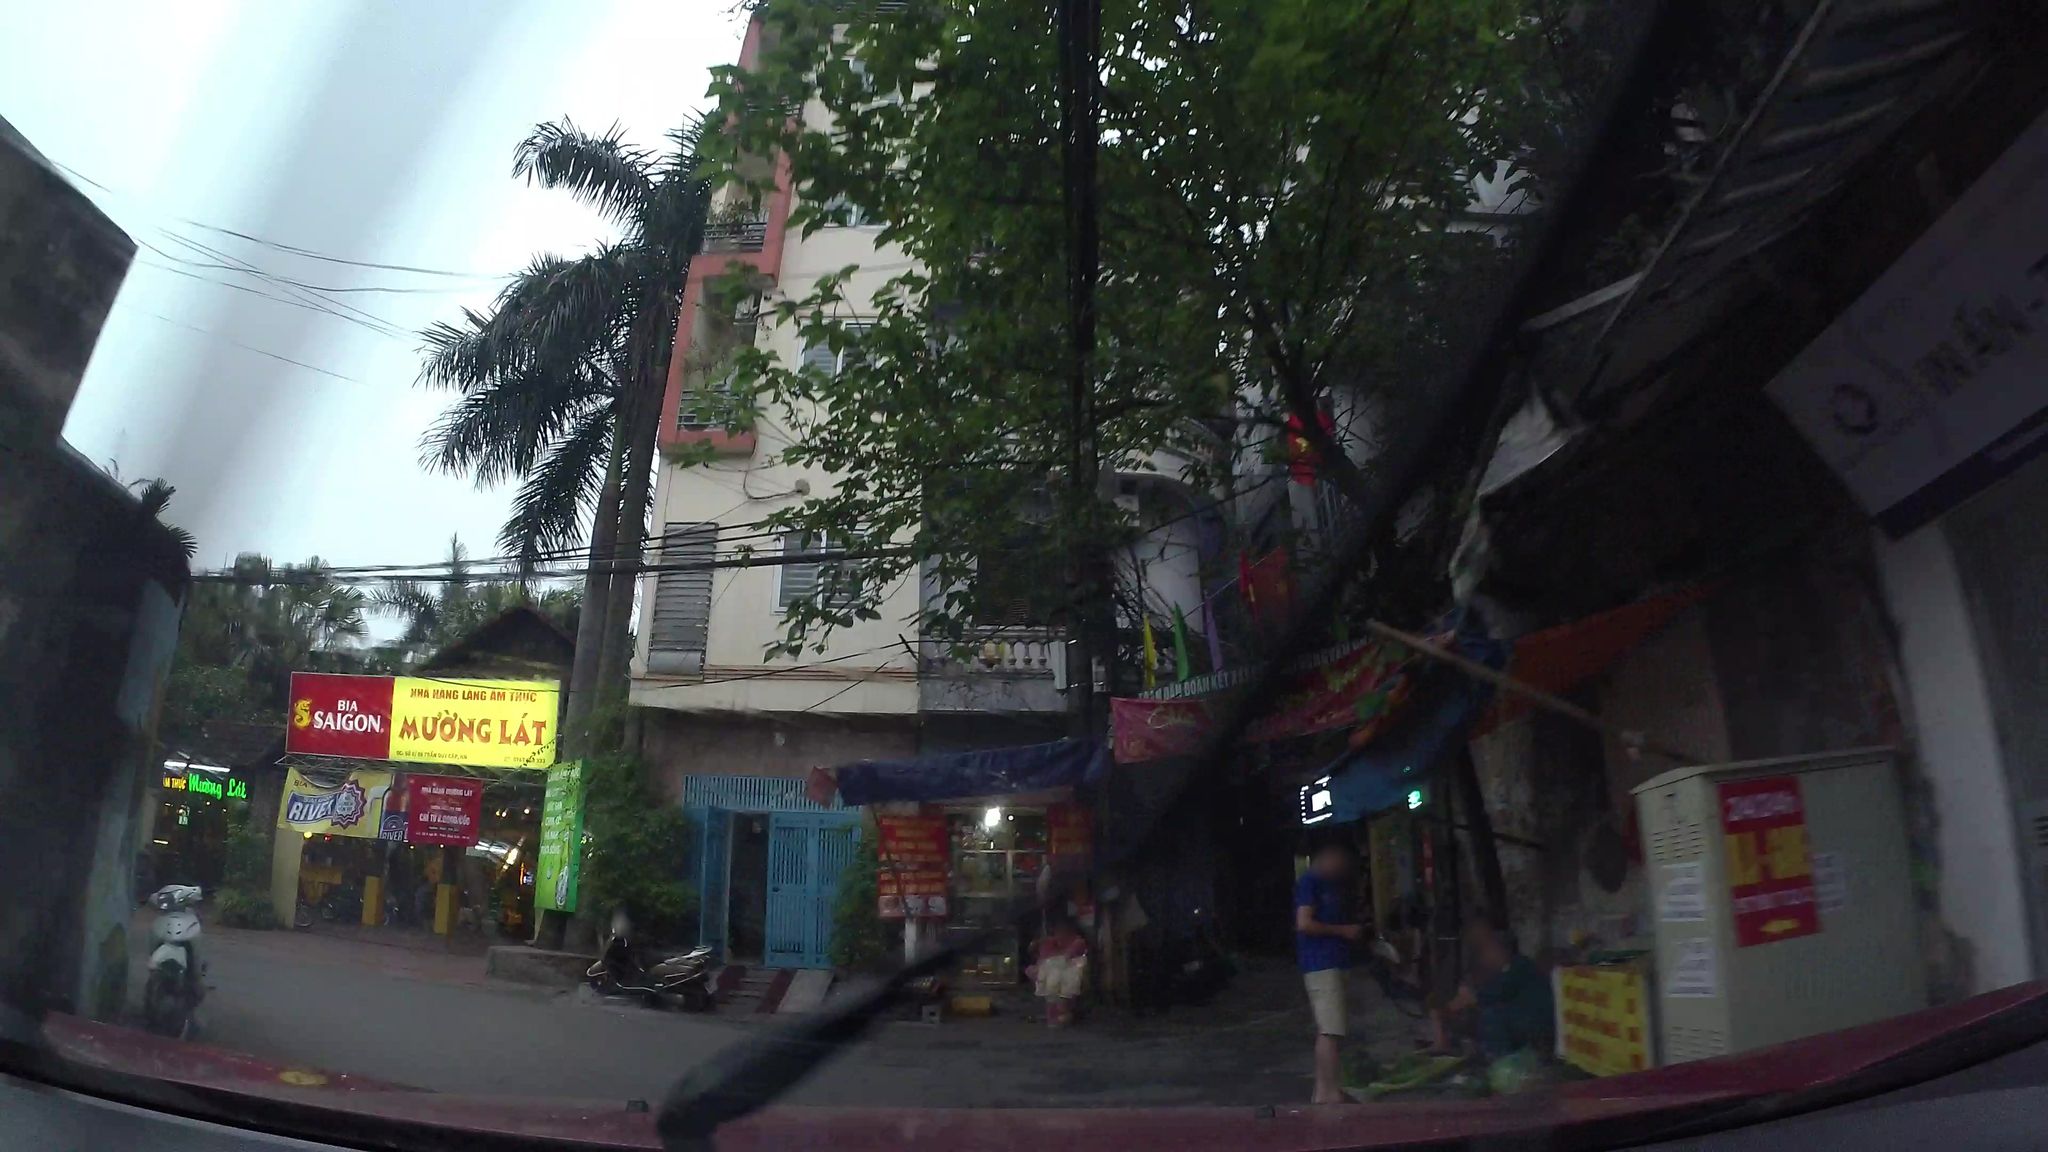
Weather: clear
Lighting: day
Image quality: good
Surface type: driving surface
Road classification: residential
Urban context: urban centre
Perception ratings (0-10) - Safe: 2.24, Lively: 8.45, Beautiful: 2.14, Boring: 0.67, Depressing: 4.65, Wealthy: 2.26